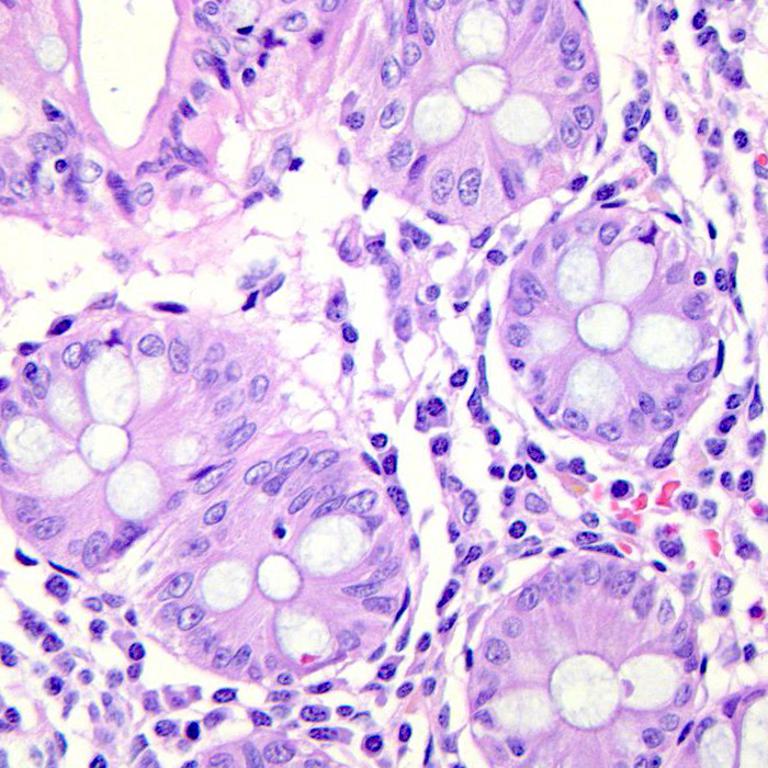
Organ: colon
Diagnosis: benign